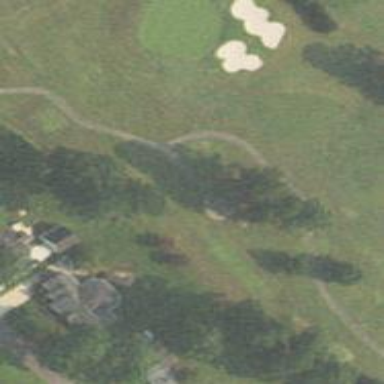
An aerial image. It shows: Golf cartpath that is also road path.